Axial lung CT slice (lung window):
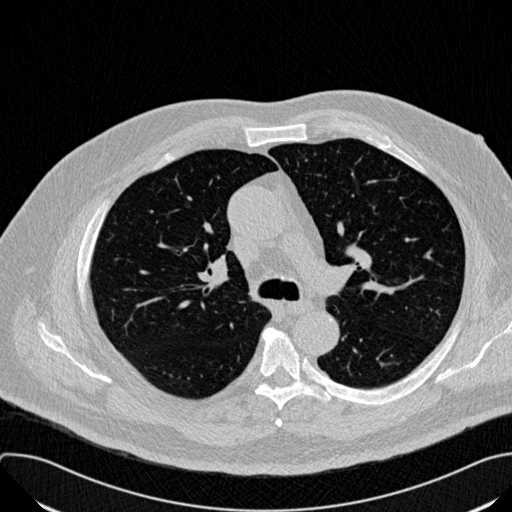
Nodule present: no